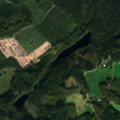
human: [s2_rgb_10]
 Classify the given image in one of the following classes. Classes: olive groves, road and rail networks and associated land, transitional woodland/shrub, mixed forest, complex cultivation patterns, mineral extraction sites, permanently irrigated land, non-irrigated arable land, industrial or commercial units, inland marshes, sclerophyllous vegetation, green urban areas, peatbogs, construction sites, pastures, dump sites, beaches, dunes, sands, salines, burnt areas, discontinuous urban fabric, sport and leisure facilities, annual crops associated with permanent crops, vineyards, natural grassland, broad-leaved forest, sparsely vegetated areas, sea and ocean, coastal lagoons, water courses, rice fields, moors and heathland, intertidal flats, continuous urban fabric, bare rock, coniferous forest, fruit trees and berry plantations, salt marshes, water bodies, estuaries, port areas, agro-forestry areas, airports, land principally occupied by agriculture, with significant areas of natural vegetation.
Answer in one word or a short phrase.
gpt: non-irrigated arable land, broad-leaved forest, coniferous forest, mixed forest